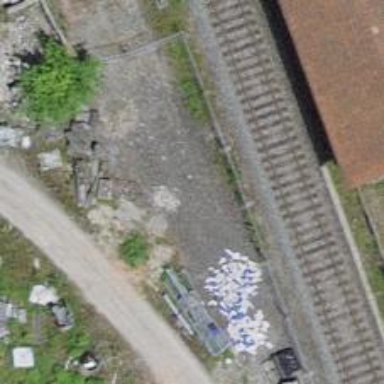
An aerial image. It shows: Abandoned railway spur with one track.